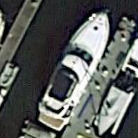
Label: Civil_yacht